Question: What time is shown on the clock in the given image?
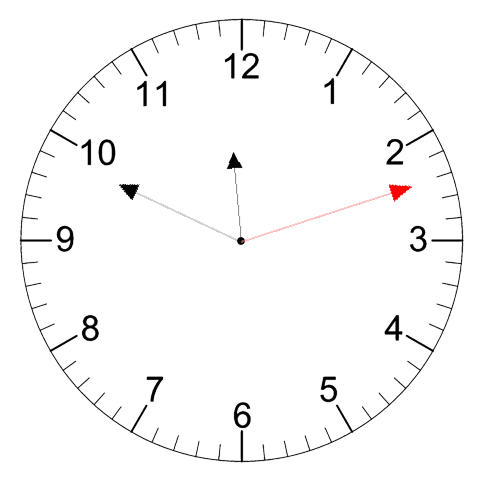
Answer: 11:49:12